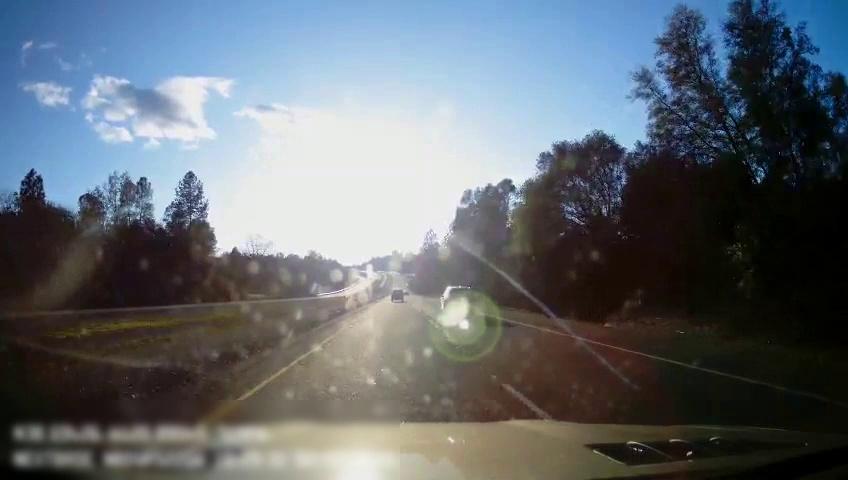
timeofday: Day
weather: Sunny
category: Drivable Space
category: Drivable Space
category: Vehicles | SUV
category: Vehicles | Car
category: Lanes | Current Lane
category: Lanes | Current Lane
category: Lanes | Alternate Lane